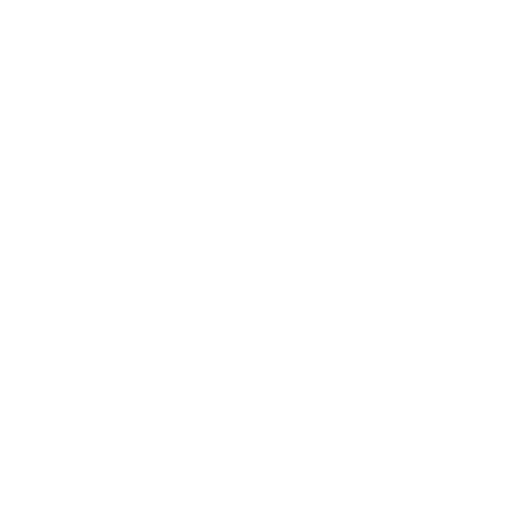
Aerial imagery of cape in Alaska named Peninsula Point containing only unknown